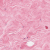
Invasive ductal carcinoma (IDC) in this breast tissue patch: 0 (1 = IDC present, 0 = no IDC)